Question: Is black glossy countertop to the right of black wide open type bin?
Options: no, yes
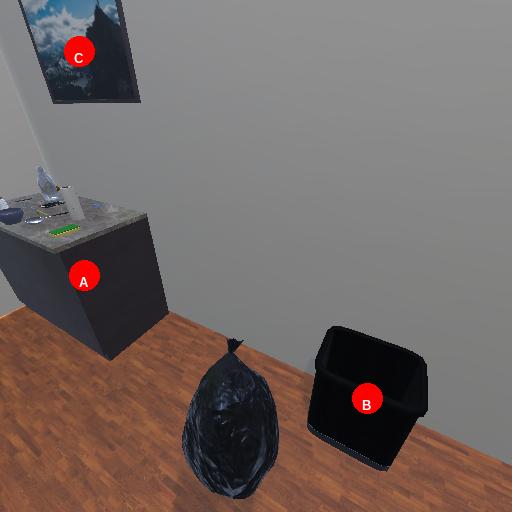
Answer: no